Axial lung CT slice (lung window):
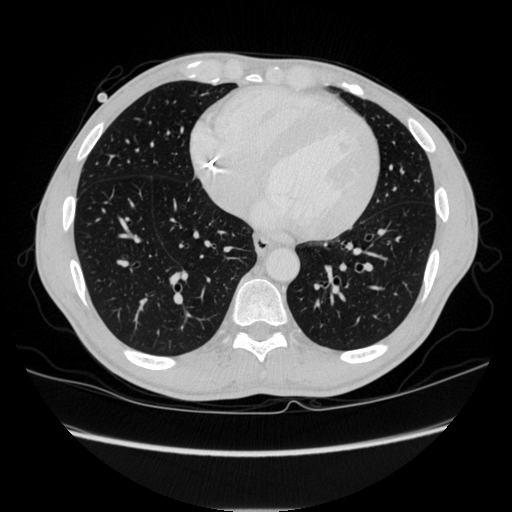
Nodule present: no